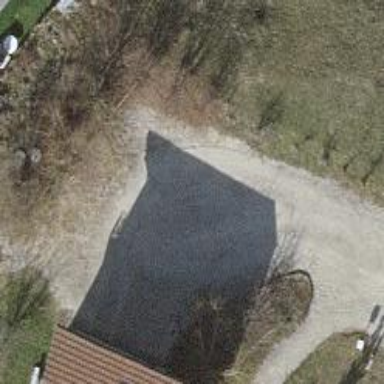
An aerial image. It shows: Driveway leading to service road.